Question: Images are all different sizes. I'm using some jquery to resize them proportionally at 170px to fit inside the 180px #co-logo div. How can I get them to line up in the center of that #co-logo? I can't find a solution that works.
'''
#co-logo
{
float: left;
width: 180px;
height: 180px;
margin: 20px 0 20px 20px;
background-color: White;
border: 1px solid #d6d5d5;
text-align: center;
position: relative;
}
#co-logo img
{
position: absolute;
top: 50%;
left: 50%;
}
'''

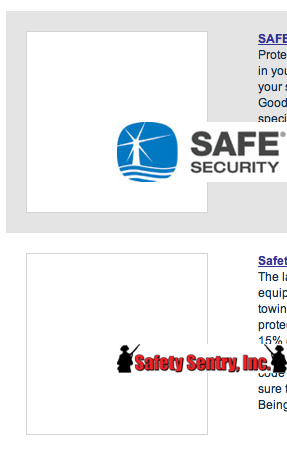
Answer: As you can see in your example, the images are positioned at the center (starting from the top left corner).
To make the center the way you desire, I suggest this solution:
<URL>
Since you're already using jQuery to manipulate the image's size, add their 'margin-top' and 'margin-left' programmatically (half for each).
(I don't know how you're placing the image size, you may need to change the 'height()' and 'width()' by '$("#co-logo img").css('height')' and '$("#co-logo img").css('width')')
The javascript with jQuery to add the inline styles:
simplified:
'''
$("#co-logo img").css({'margin-top': -($("#co-logo img").height() / 2) + "px", 'margin-left': -($("#co-logo img").width() / 2) + "px"});
'''
explained:
'''
//get the image size:
var theHeight = $("#co-logo img").height();
var theWidth = $("#co-logo img").width();
//place them into the image styles:
$("#co-logo img").css({'margin-top': -theHeight / 2 + "px", 'margin-left': -theWidth / 2 + "px"});
'''
EDIT 2:
Using 'each' to loop between every image.
Assuming you had the same ID for each block, you need to swap it with a class, like '.co-logo' instead of '#co-logo' (because IDs are unique), call the each like this:
'''
$(".co-logo").each(function(){
$("img", $(this)).css({'margin-top': -($("img", $(this)).height() / 2) + "px", 'margin-left': -($("img", $(this)).width() / 2) + "px"});
});
'''
That will do the trick!